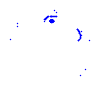
Particle: pion